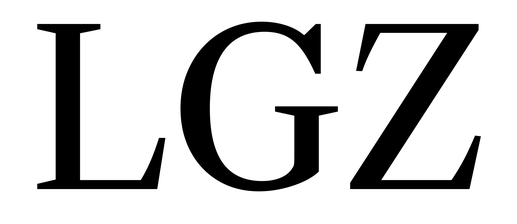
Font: LibreCaslonText_Regular